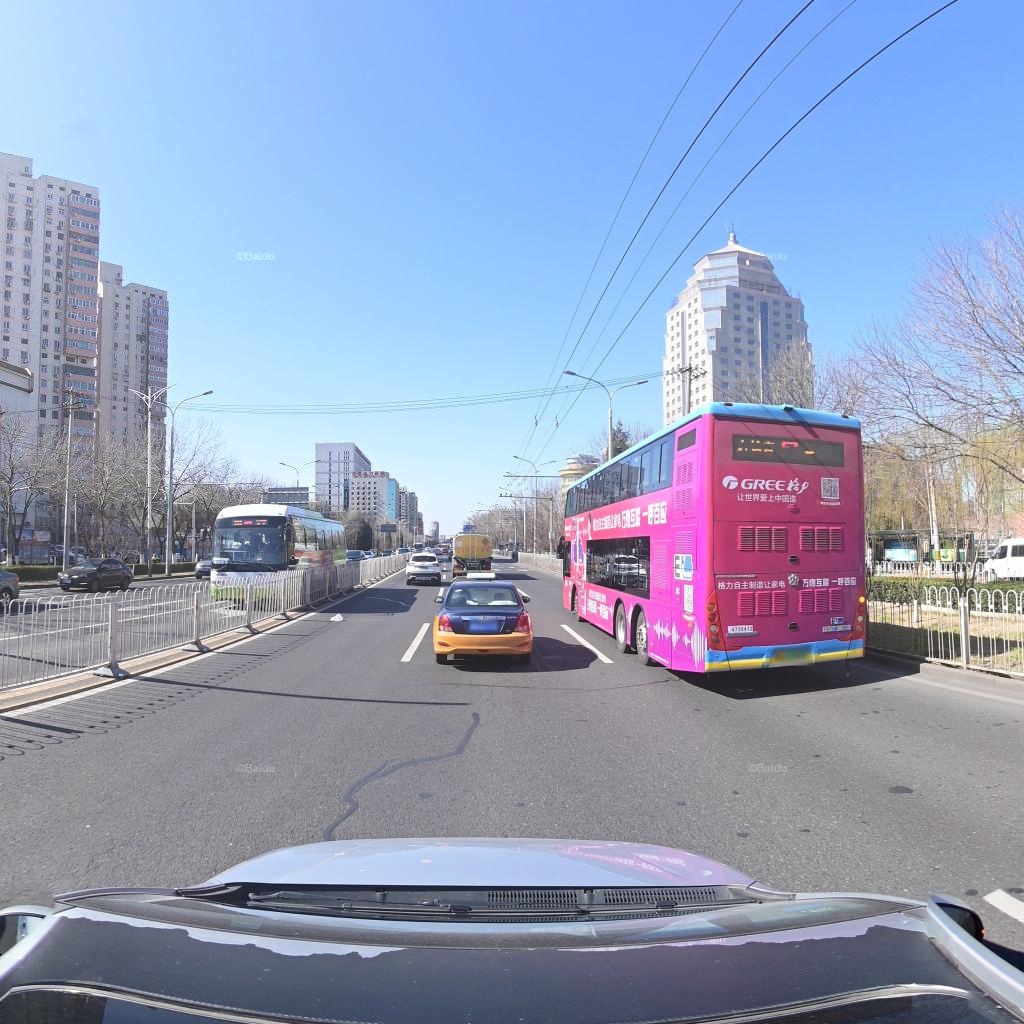
Region: Fengtai
Road damage annotations: longitudinal crack, transverse patch, longitudinal patch, transverse patch